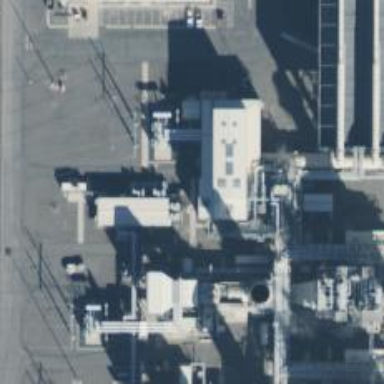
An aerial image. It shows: Generator with steam turbine as its type.